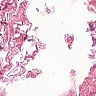
Metastatic tissue present: no